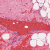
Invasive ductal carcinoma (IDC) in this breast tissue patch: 0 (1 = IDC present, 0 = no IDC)